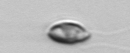
Label: Chrysochromulina